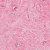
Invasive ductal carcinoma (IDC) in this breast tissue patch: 0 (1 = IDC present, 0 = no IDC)